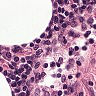
Metastatic tissue present: no